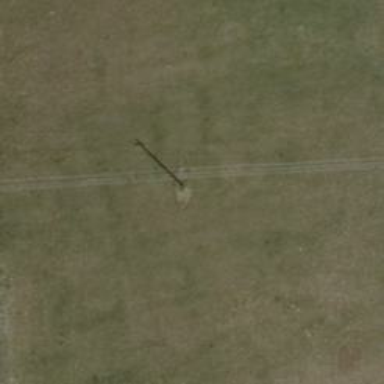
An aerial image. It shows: Minor power line.